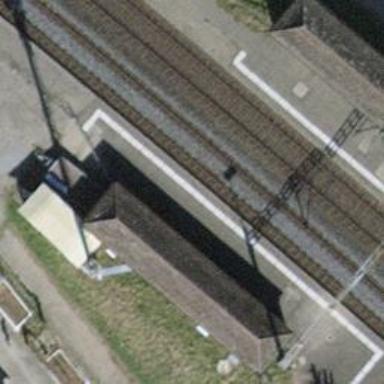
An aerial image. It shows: Train station with hipped roof shape.